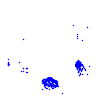
Particle: pion